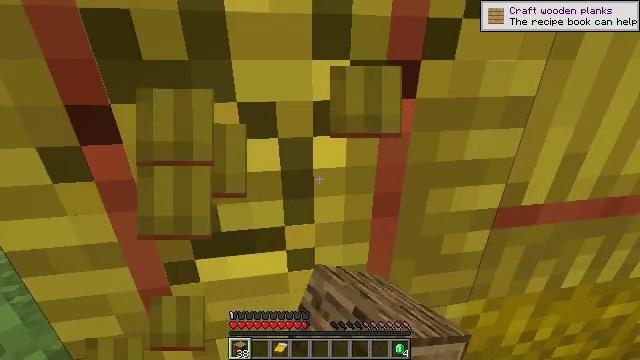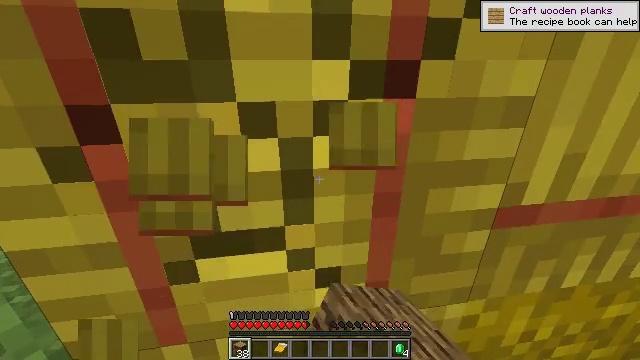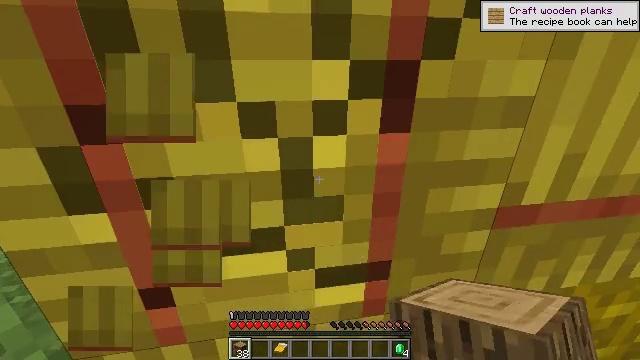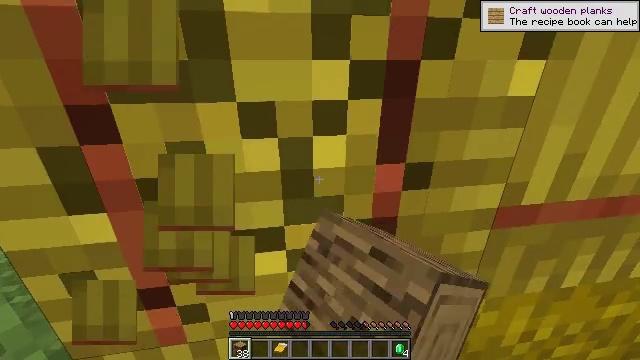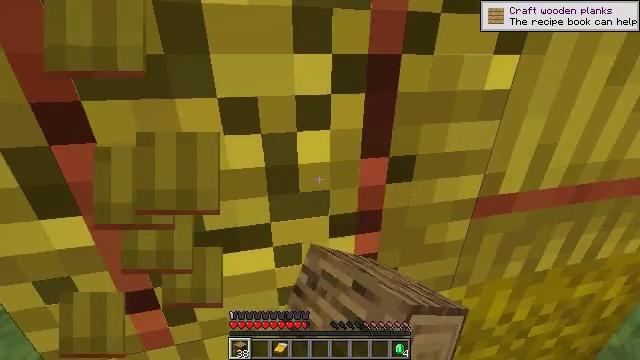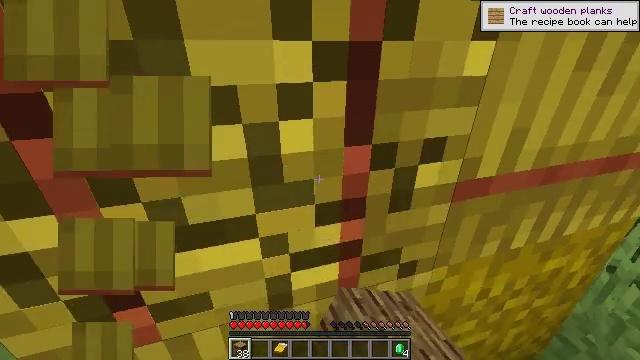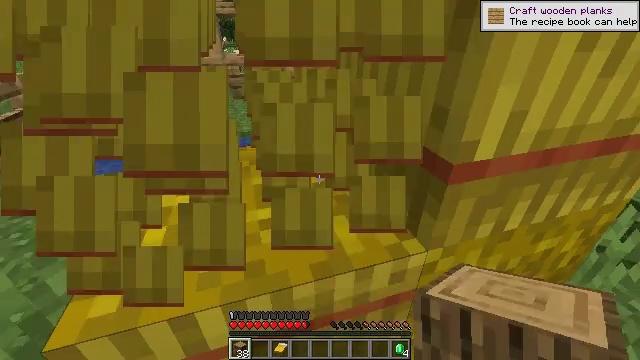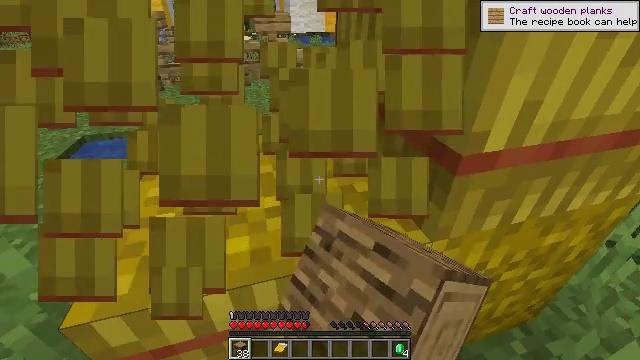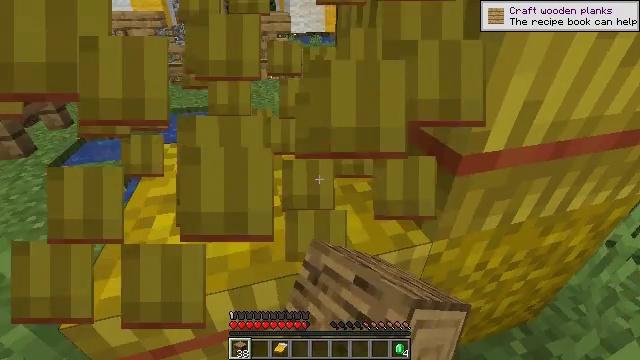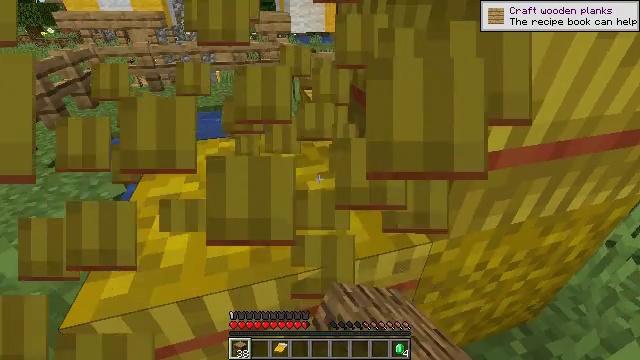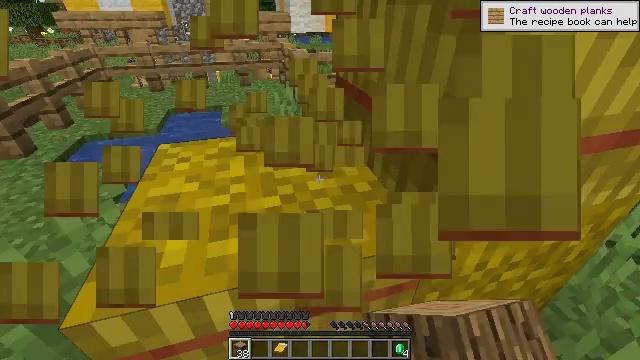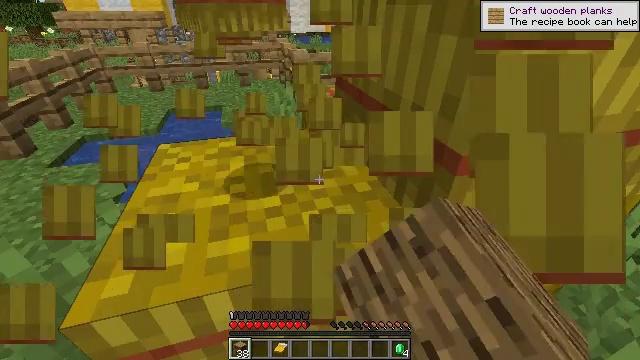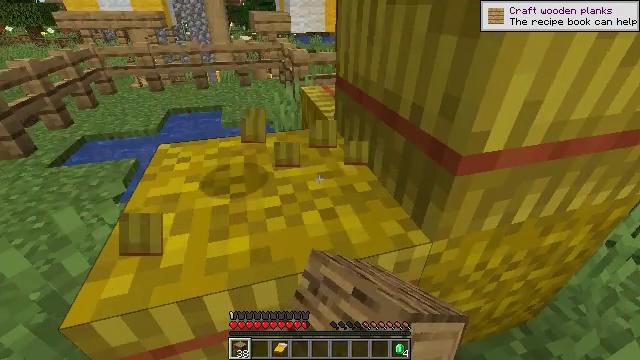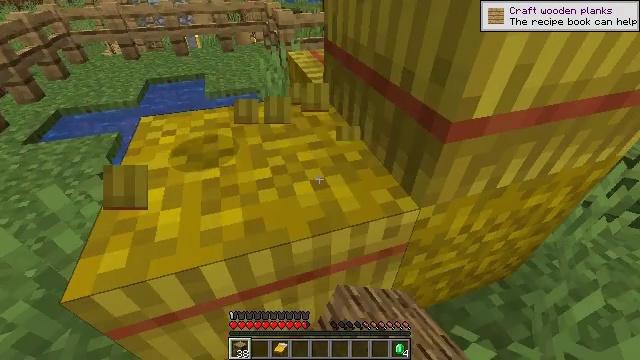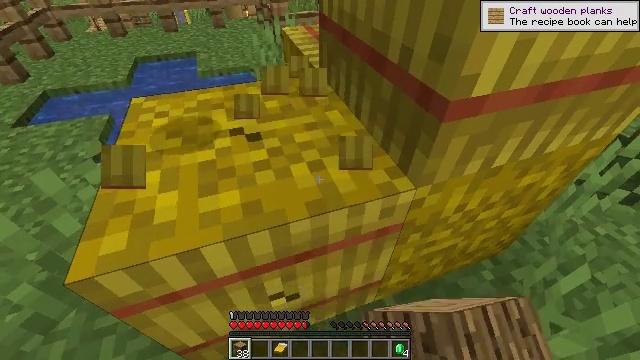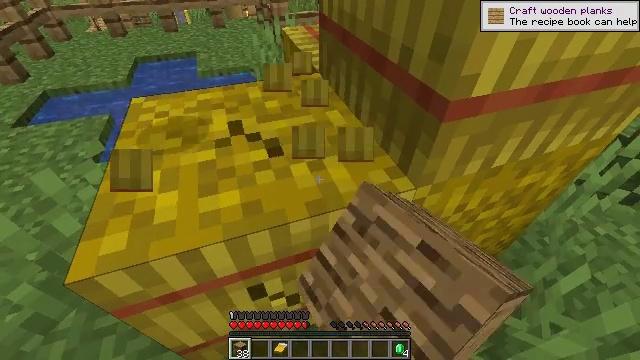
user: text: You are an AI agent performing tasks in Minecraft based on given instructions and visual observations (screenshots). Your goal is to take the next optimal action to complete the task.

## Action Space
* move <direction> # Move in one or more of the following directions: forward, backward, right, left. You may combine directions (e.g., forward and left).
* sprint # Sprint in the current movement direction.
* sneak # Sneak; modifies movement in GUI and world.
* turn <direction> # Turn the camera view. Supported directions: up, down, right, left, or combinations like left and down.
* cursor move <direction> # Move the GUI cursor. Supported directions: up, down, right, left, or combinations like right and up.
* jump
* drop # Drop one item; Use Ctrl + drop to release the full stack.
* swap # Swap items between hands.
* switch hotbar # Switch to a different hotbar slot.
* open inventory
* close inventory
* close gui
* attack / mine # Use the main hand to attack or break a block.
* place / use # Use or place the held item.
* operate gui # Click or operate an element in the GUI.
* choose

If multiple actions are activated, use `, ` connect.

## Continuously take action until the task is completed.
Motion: motion action
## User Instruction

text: Attack the hay block to get hay.
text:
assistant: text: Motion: attack / mine
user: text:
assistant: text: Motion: attack / mine
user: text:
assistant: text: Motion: attack / mine
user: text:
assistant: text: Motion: turn right and down, attack / mine
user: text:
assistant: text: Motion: turn right and down, attack / mine
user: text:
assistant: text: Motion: turn down, attack / mine
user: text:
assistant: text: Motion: turn left and down, attack / mine
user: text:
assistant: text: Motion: attack / mine
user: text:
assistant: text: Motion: attack / mine
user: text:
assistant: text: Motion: attack / mine
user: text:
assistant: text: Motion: attack / mine
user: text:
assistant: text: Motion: attack / mine
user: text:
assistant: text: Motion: turn right and down, attack / mine
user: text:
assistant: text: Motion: turn down, attack / mine
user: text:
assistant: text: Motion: attack / mine
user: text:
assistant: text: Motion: attack / mine
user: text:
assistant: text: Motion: attack / mine
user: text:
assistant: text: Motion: attack / mine
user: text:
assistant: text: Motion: attack / mine
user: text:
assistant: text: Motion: attack / mine
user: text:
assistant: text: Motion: attack / mine
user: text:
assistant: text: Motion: attack / mine
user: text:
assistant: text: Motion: attack / mine
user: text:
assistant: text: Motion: attack / mine
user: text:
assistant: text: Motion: attack / mine
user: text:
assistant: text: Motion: attack / mine
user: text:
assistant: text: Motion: attack / mine
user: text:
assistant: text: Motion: attack / mine
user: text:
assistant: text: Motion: attack / mine
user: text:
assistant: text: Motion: attack / mine